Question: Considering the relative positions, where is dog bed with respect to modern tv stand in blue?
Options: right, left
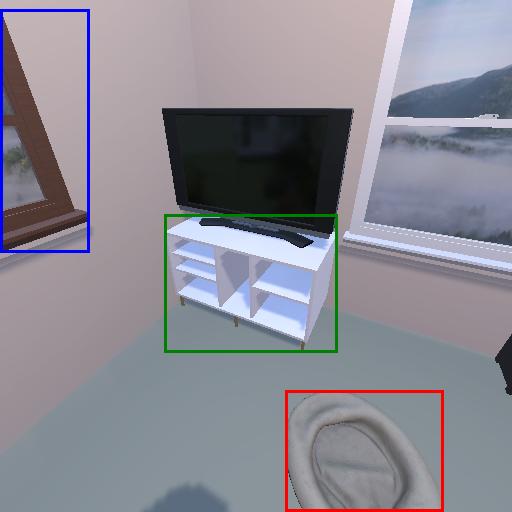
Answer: right